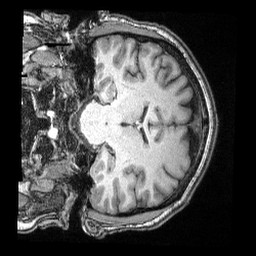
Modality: T1w
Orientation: coronal
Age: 34
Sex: male
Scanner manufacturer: siemens
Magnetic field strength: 3 T
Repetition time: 2.4 s
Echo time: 0.00374 s